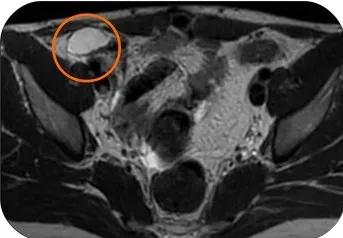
This patient experienced in June 2016 disease progression with multiple peritoneal lesions at MRI (A) after being treated with Trabectedin and surgery.
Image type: radiology (mri)